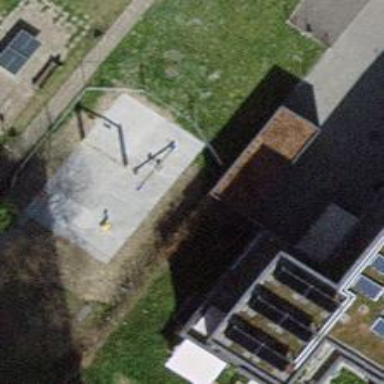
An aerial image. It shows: Playground featuring seesaw.